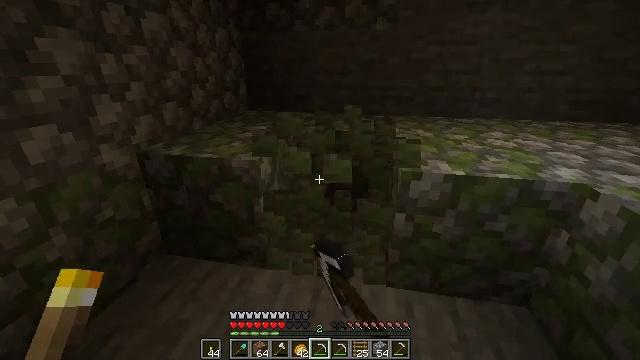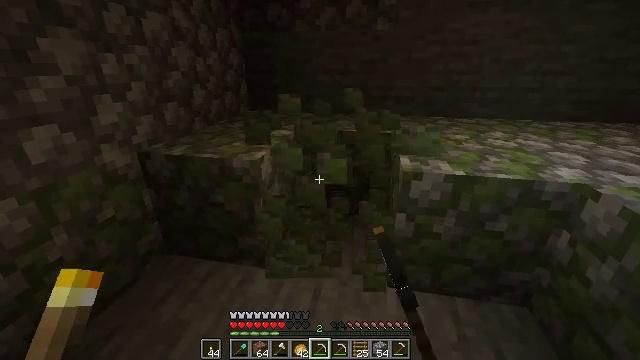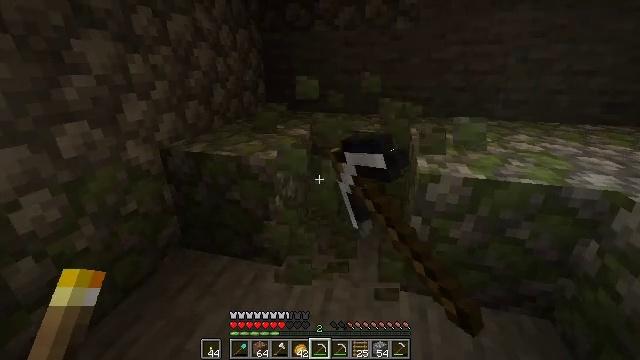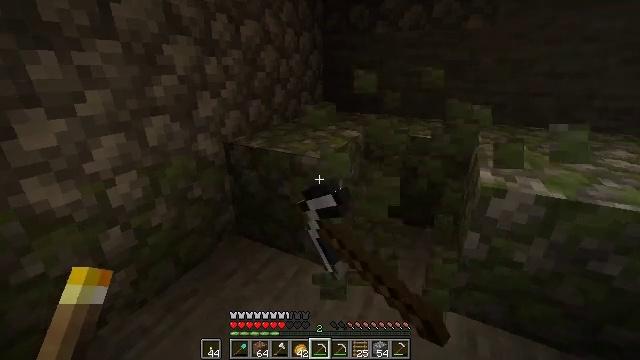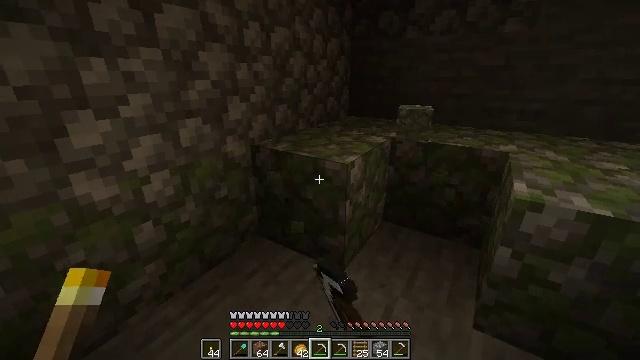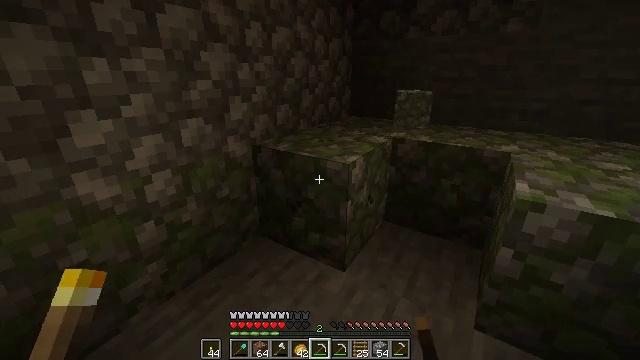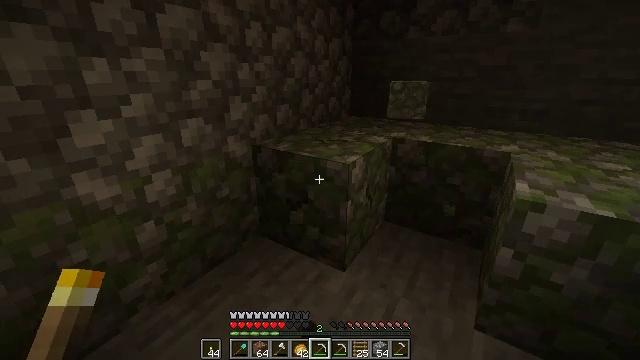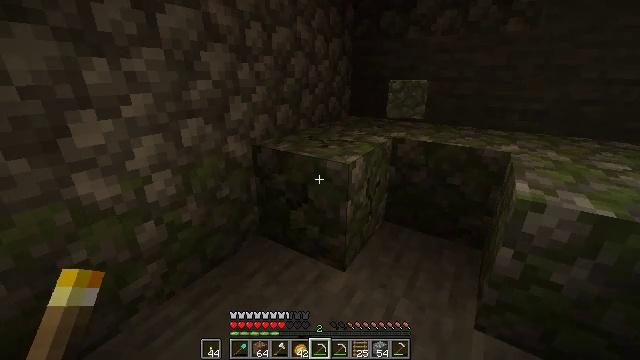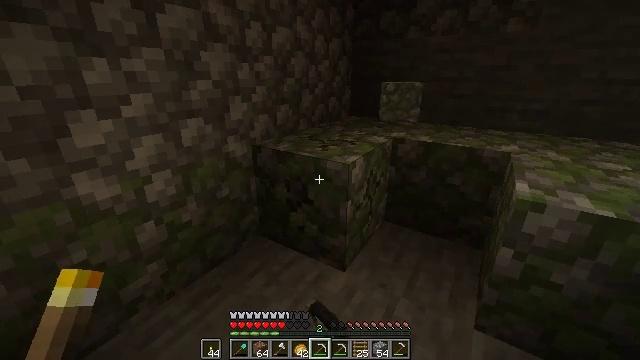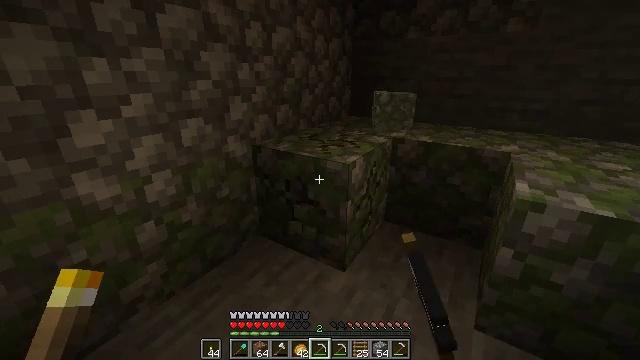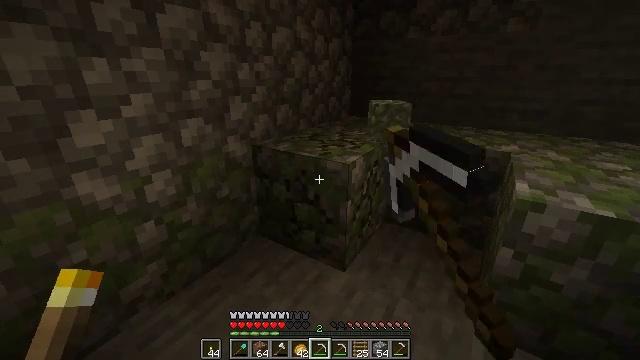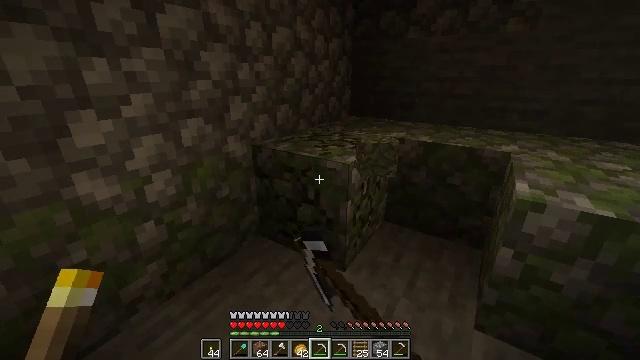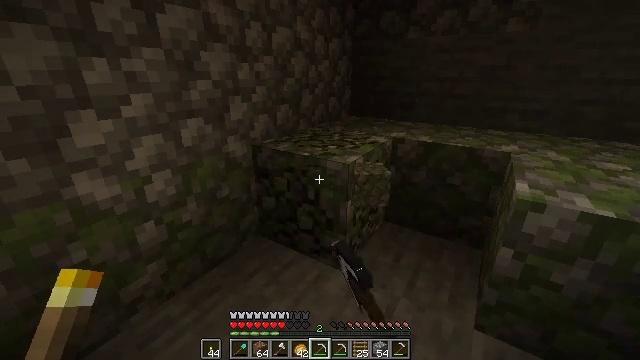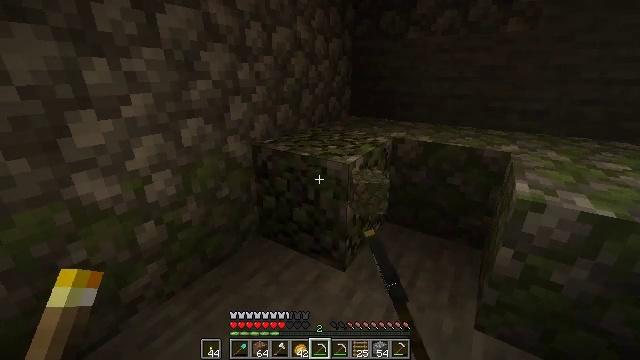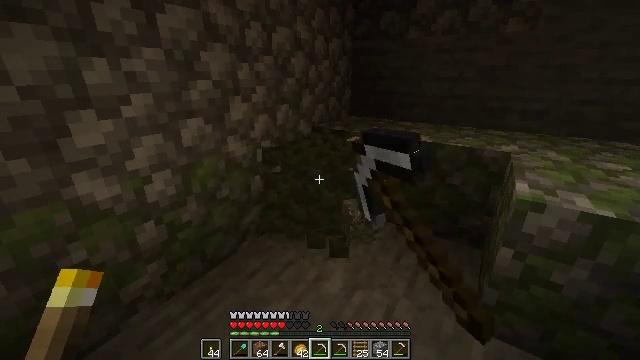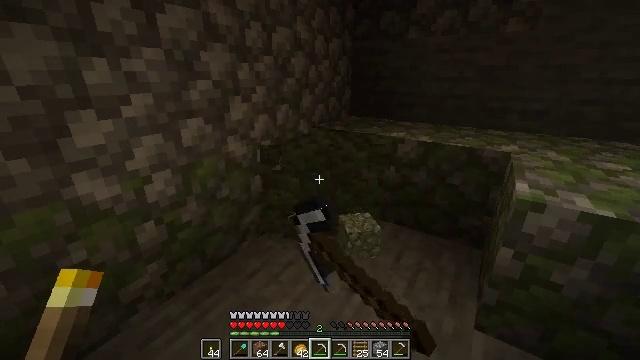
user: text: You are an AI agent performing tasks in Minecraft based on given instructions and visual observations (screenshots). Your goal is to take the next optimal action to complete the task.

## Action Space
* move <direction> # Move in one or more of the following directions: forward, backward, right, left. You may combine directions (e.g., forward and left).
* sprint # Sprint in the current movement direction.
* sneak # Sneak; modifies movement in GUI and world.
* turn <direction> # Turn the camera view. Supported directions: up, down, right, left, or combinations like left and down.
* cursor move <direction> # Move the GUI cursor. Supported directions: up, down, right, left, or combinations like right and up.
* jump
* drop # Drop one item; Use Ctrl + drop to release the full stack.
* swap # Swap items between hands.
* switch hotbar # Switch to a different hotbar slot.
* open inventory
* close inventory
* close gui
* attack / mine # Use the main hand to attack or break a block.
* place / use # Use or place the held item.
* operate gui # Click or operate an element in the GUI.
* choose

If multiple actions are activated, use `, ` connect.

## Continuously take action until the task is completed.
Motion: motion action
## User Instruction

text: Break the mossy cobblestone to gather materials.
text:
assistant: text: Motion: attack / mine
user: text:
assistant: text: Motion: turn left, attack / mine
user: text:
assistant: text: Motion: turn left, attack / mine
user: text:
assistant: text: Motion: turn left and up, attack / mine
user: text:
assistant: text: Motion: attack / mine
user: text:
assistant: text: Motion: attack / mine
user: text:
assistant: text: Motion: attack / mine
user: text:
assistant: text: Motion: attack / mine
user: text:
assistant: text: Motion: attack / mine
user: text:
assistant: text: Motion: attack / mine
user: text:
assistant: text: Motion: attack / mine
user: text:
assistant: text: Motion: attack / mine
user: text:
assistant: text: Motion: attack / mine
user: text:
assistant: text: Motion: attack / mine
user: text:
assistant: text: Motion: attack / mine
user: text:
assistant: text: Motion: attack / mine
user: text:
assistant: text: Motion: attack / mine
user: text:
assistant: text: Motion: turn right, attack / mine
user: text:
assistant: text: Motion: turn right and down, attack / mine
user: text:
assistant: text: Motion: turn right, attack / mine
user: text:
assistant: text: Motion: turn right, attack / mine
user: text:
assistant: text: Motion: turn right, attack / mine
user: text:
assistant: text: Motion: attack / mine
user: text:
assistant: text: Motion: attack / mine
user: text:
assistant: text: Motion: attack / mine
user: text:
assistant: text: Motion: attack / mine
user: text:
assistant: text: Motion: attack / mine
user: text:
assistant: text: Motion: attack / mine
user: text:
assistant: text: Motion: attack / mine
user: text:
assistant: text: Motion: attack / mine